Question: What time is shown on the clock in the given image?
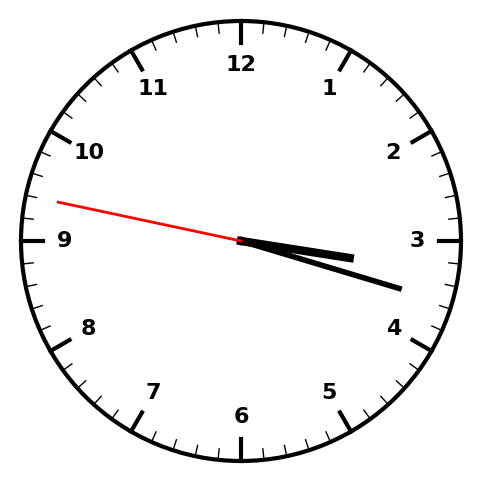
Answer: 03:17:47